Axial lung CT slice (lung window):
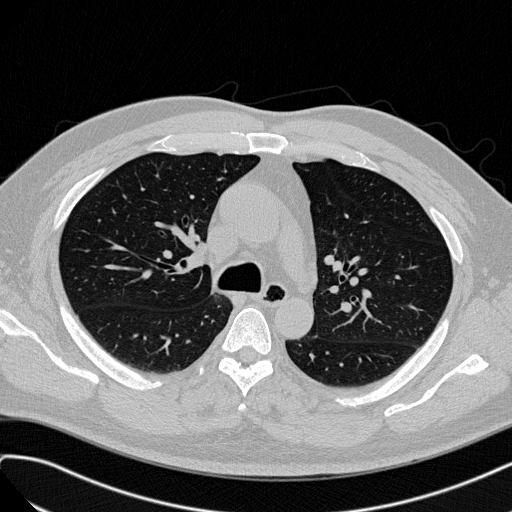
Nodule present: no